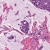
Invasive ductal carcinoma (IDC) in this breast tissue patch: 1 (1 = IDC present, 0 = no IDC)